Question: I'm trying to make a opengl voxel engine similar to minecraft.
I have created a chunk class and I want to put all of the vertices for the whole chunk into a single VBO. I was previously only putting each block into a vbo and making a call to render each block.
I am a bit confused about how I can translate the coordinates of each block in the chunk when I'm putting all vertices into one vbo.
This is what I have at the moment:
'''
public void drawChunk() {
GL11.glPushMatrix();
GL15.glBindBuffer(GL15.GL_ARRAY_BUFFER, VBOVertexHandle);
GL11.glVertexPointer(3, GL11.GL_FLOAT, 0, 0L);
GL15.glBindBuffer(GL15.GL_ARRAY_BUFFER, VBOTextureHandle);
GL11.glColorPointer(3, GL11.GL_FLOAT, 0, 0L);
GL11.glDrawArrays(GL11.GL_QUADS, 0, 24);
GL11.glPopMatrix();
}
public void putVertices(float tx, float ty, float tz) {
float l_length = 1.0f;
float l_height = 1.0f;
float l_width = 1.0f;
vertexPositionData.put(new float[]{
xOffset + l_length + tx, l_height + ty, zOffset + -l_width + tz,
xOffset + -l_length + tx, l_height + ty, zOffset + -l_width + tz,
xOffset + -l_length + tx, l_height + ty, zOffset + l_width + tz,
xOffset + l_length + tx, l_height + ty, zOffset + l_width + tz,
xOffset + l_length + tx, -l_height + ty, zOffset + l_width + tz,
xOffset + -l_length + tx, -l_height + ty, zOffset + l_width + tz,
xOffset + -l_length + tx, -l_height + ty, zOffset + -l_width + tz,
xOffset + l_length + tx, -l_height + ty, zOffset + -l_width + tz,
xOffset + l_length + tx, l_height + ty, zOffset + l_width + tz,
xOffset + -l_length + tx, l_height + ty,zOffset + l_width + tz,
xOffset + -l_length + tx, -l_height + ty,zOffset + l_width + tz,
xOffset + l_length + tx, -l_height + ty, zOffset + l_width + tz,
xOffset + l_length + tx, -l_height + ty, zOffset + -l_width + tz,
xOffset + -l_length + tx, -l_height + ty,zOffset + -l_width + tz,
xOffset + -l_length + tx, l_height + ty, zOffset + -l_width + tz,
xOffset + l_length + tx, l_height + ty, zOffset + -l_width + tz,
xOffset + -l_length + tx, l_height + ty, zOffset + l_width + tz,
xOffset + -l_length + tx, l_height + ty, zOffset + -l_width + tz,
xOffset + -l_length + tx, -l_height + ty, zOffset + -l_width + tz,
xOffset + -l_length + tx, -l_height + ty,zOffset + l_width + tz,
xOffset + l_length + tx, l_height + ty,zOffset + -l_width + tz,
xOffset + l_length + tx, l_height + ty, zOffset + l_width + tz,
xOffset + l_length + tx, -l_height + ty, zOffset + l_width + tz,
xOffset + l_length + tx, -l_height + ty, zOffset + -l_width + tz
});
}
public void createChunk() {
vertexPositionData = BufferUtils.createFloatBuffer((24*3)*activateBlocks);
Random random = new Random();
for (int x = 0; x < CHUNK_SIZE; x++) {
for (int y = 0; y < CHUNK_SIZE; y++) {
for (int z = 0; z < CHUNK_SIZE; z++) {
if(blocks[x][y][z].getActive()) {
putVertices(x, y, z);
}
}
}
}
vertexPositionData.flip();
GL15.glBindBuffer(GL15.GL_ARRAY_BUFFER, VBOVertexHandle);
GL15.glBufferData(GL15.GL_ARRAY_BUFFER, vertexPositionData,
GL15.GL_STATIC_DRAW);
GL15.glBindBuffer(GL15.GL_ARRAY_BUFFER, 0);
float[] cubeColorArray = new float[(24*3)*activateBlocks];
for(int i=0; i<(24*3)*activateBlocks; i++) {
cubeColorArray[i] = random.nextFloat();
}
FloatBuffer vertexTextureData = BufferUtils.createFloatBuffer((24*3)*activateBlocks);
vertexTextureData.put(cubeColorArray);
vertexTextureData.flip();
GL15.glBindBuffer(GL15.GL_ARRAY_BUFFER, VBOTextureHandle);
GL15.glBufferData(GL15.GL_ARRAY_BUFFER, vertexTextureData,
GL15.GL_STATIC_DRAW);
GL15.glBindBuffer(GL15.GL_ARRAY_BUFFER, 0);
glEnd();
}
'''
What's any easy way to translate the vertices of each block into its correct position? I was previously using glTranslatef with each call to render block but this won't work now.
What I am doing now also does not work, the blocks all render in stacks on top of each other and it looks like this:
EDIT: it appears that my vbo is only rendering one block and not the whole chunk. I can't figure out why this is the case.

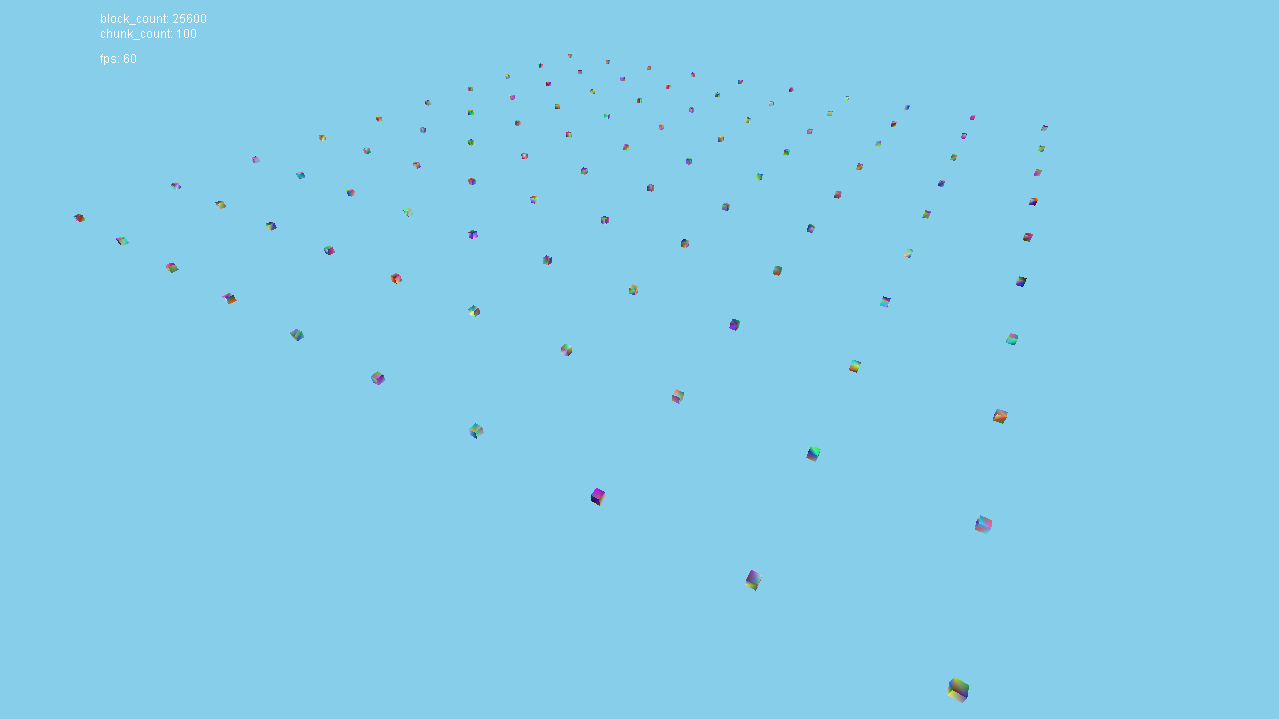
Answer: I have solved the issue. The problem was in my drawChunk method.
'''
GL11.glDrawArrays(GL11.GL_QUADS, 0, 24);
'''
Was changed to:
'''
GL11.glDrawArrays(GL11.GL_QUADS, 0, 24*activateBlocks);
'''